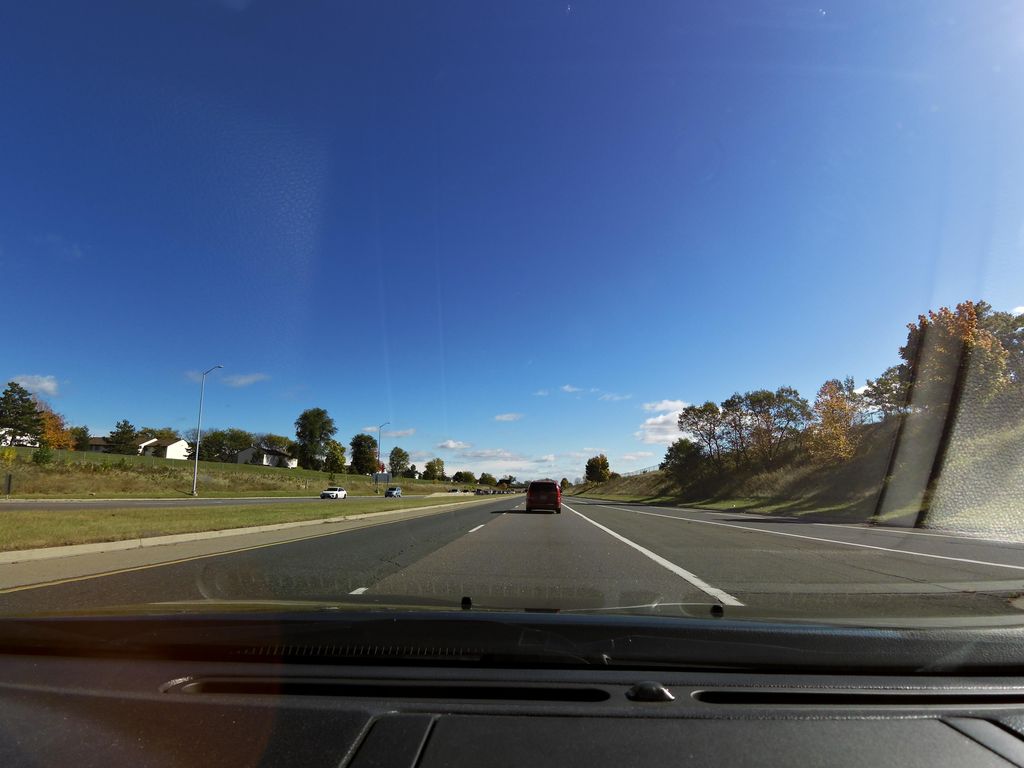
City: hamilton